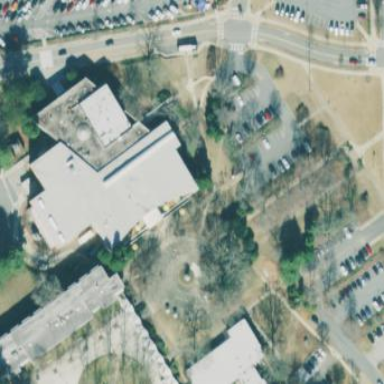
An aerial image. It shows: University building.